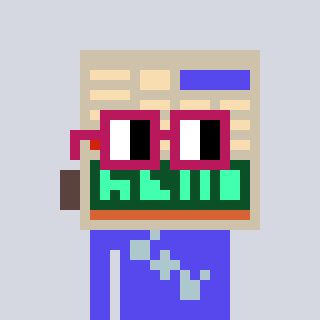
a pixel art character with square dark red glasses, a calculator-shaped head and a computerblue-colored body on a cool background